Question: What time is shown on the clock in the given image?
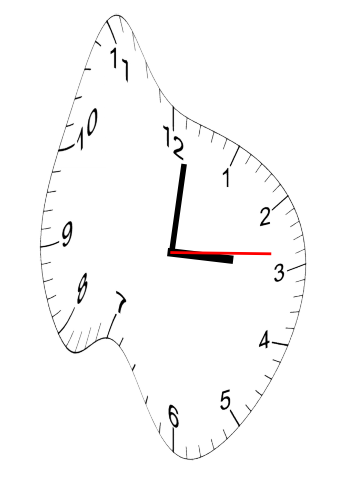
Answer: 03:01:14